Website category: auto
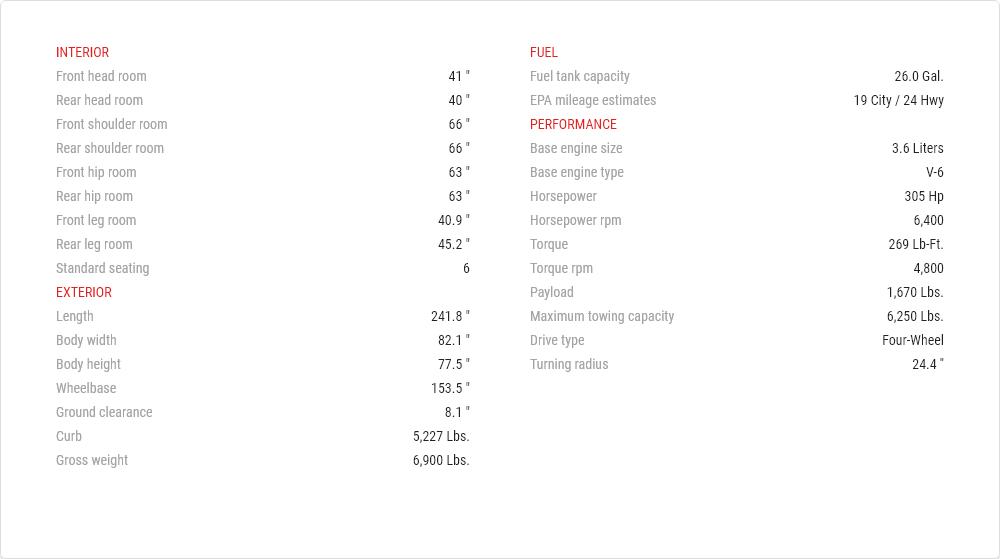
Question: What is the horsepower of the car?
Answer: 305 hp

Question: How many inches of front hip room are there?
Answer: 63 "

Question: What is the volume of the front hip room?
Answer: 63 "

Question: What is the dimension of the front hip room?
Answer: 63 "